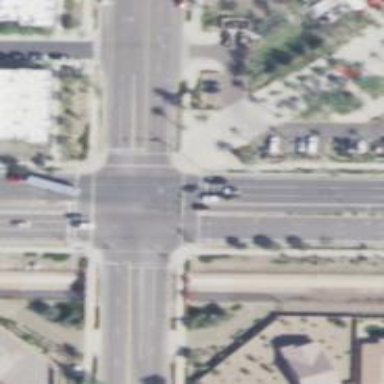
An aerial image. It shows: Solid stop line on the road marking.